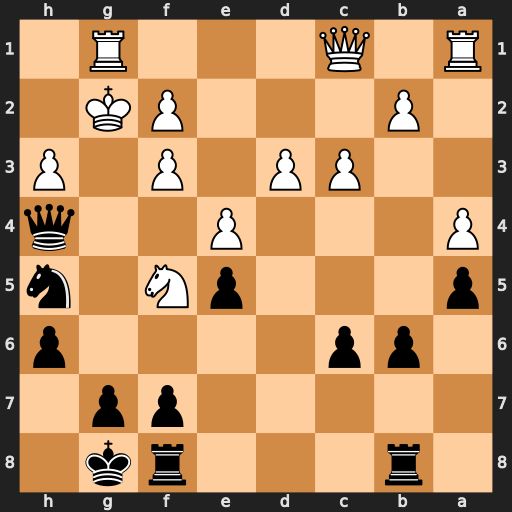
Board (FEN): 1r3rk1/5pp1/1pp4p/p3pN1n/P3P2q/2PP1P1P/1P3PK1/R1Q3R1
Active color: b
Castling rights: -
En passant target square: -
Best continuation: Nf4+ Kf1 Qxh3+